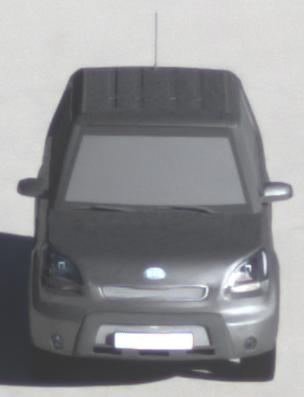
Make: KIA
Model: Soul 1.6
Detailed model: Soul (AM)
Model produced from: 2009/02
Model produced until: 2009/11
Doors: 5
Color: gray
Road condition: dry road
Daytime: sunrise or sunset
Contrast: medium contrast